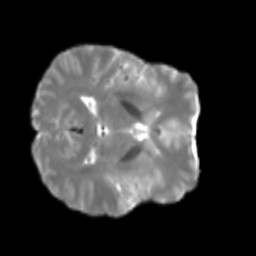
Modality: T2w
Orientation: axial
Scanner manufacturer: siemens
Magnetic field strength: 3 T
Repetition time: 4 s
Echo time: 0.0594 s